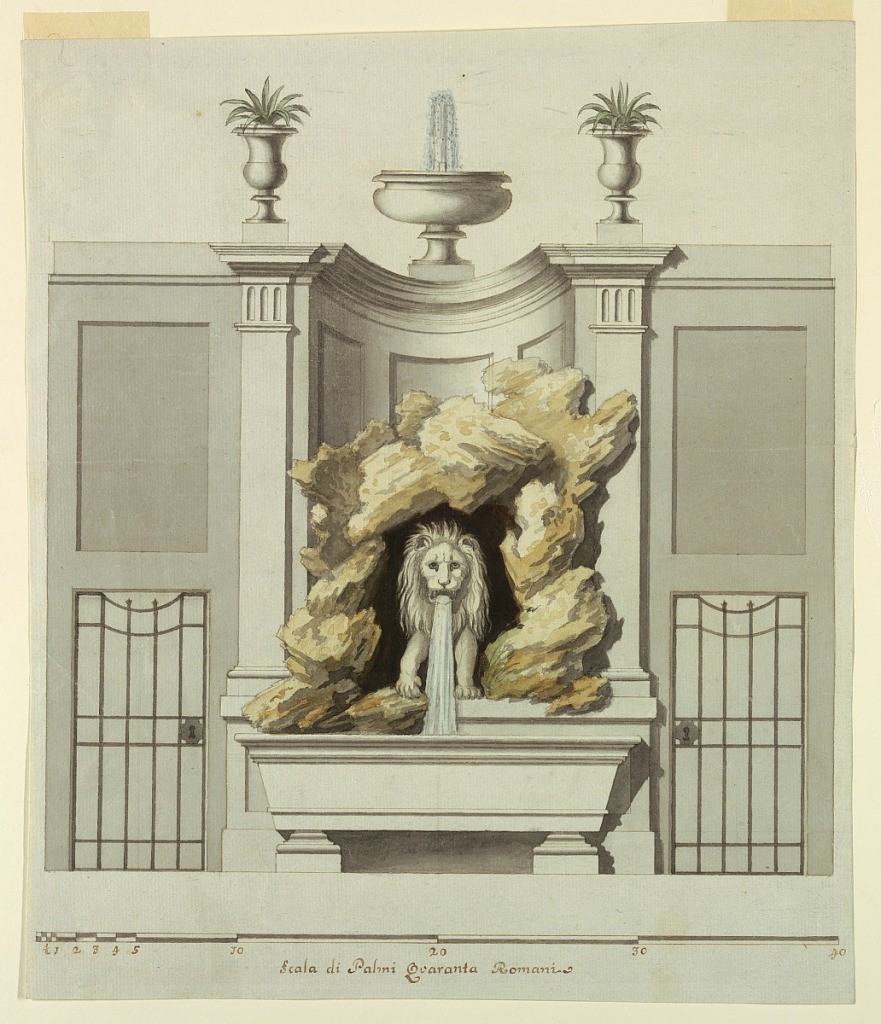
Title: Design for a Wall Fountain
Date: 1750–1800
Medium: Pen and brown ink, brush and watercolor on off-white laid paper
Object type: Drawing
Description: Water flows from the mouth of a lion standing in a cavern into a sarcophagus-shaped basin. Fountain framed by a niche that is topped with a fountain and two planters. At left, a locked door.